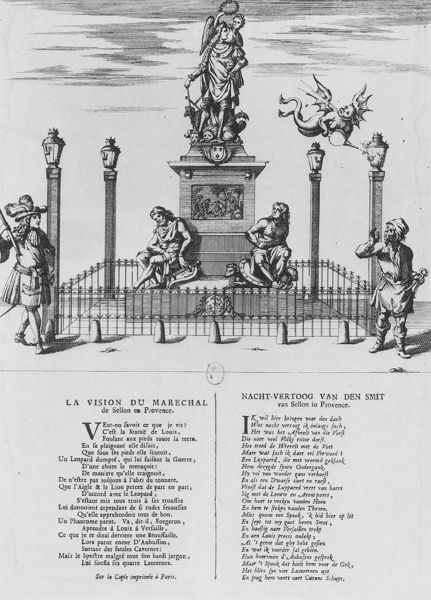
Titel: Place des Victoires (Studien)
Institution: Paris, Bibliothèque Nationale
Schlagwörter: menschen, frankreich, laternen, zeichnung, zaun, sockel, engel, skulptur, statue, schrift, figuren, französisch, buch, denkmal, druck, stich, illustration, schwarzweiß, text, adeliger, herrscher, kranz, teufel, bettler, plan, löwe, holländisch, bekränzen